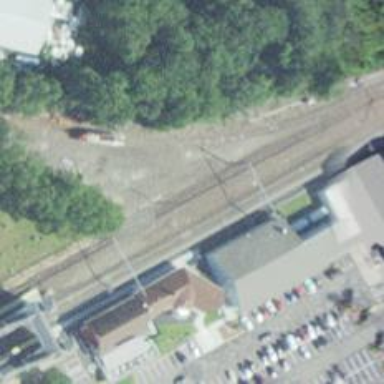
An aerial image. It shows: Rail line with electrified contact line. The railway is interlaced.